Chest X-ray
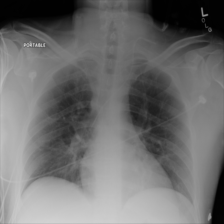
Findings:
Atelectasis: negative
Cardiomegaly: negative
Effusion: negative
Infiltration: negative
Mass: negative
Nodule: negative
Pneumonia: negative
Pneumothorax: negative
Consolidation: negative
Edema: negative
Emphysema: negative
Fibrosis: negative
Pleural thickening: negative
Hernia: negative